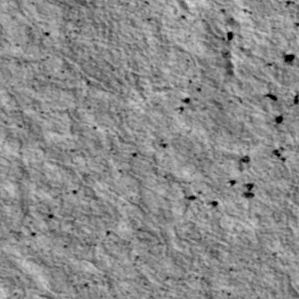
Label: non_frost